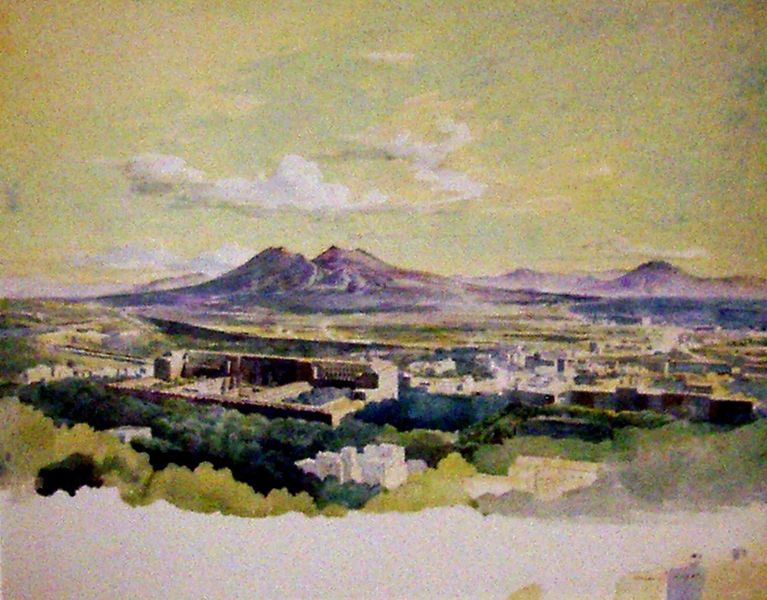
Titel: Neapel mit dem Vesuv und dem Monte San Angelo
Künstler: Johann Heinrich Schilbach
Standort: Darmstadt
Institution: Hessisches Landesmuseum
Schlagwörter: baum, berg, blau, flügel, gemälde, gestein, himmel, wasser, weiß, wolken, aquarell, bäume, gelb, grün, impressionismus, landschaft, ocker, stadt, abend, braun, bunt, hell, licht, schwarz, skizze, ausblick, gebäude, haus, park, schloss, wolke, beige, architektur, blass, steine, signatur, ferne, horizont, häuser, hügel, natur, weite, busch, büsche, land, wald, japan, sommer, papier, italien, ort, berge, bergig, gebirge, gipfel, dorf, mauer, dunkelgrün, hellgrün, lila, nebel, violett, landschaftsmalerei, fabrik, industrie, fluß, essen, flieder, panorama, innenhof, ruine, kloster, palast, vulkan, alpen, himmeö, festung, berggipfel, schweiz, ruinen, wld, gefängnis, hügelig, ländlich, siedlung, stadtmauer, weitläufig, unfertig, wipfel, römisch, beg, vesuv, pompei, wohnblöcke, hochhaus, karree, hochhäuser, trackt, landschaftsgemälde, pompej, vulkane, viollett, befestigte stadt, pompe